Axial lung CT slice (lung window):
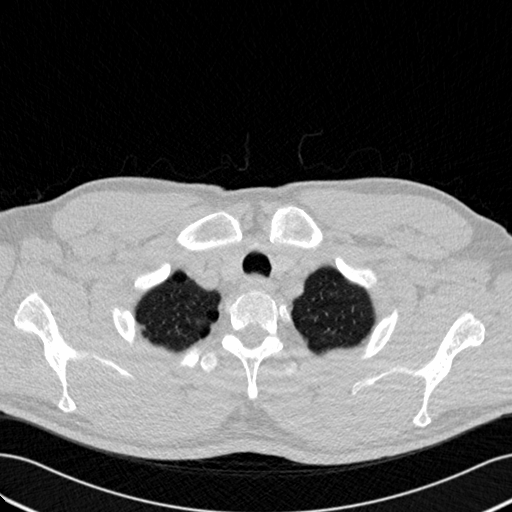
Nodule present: no